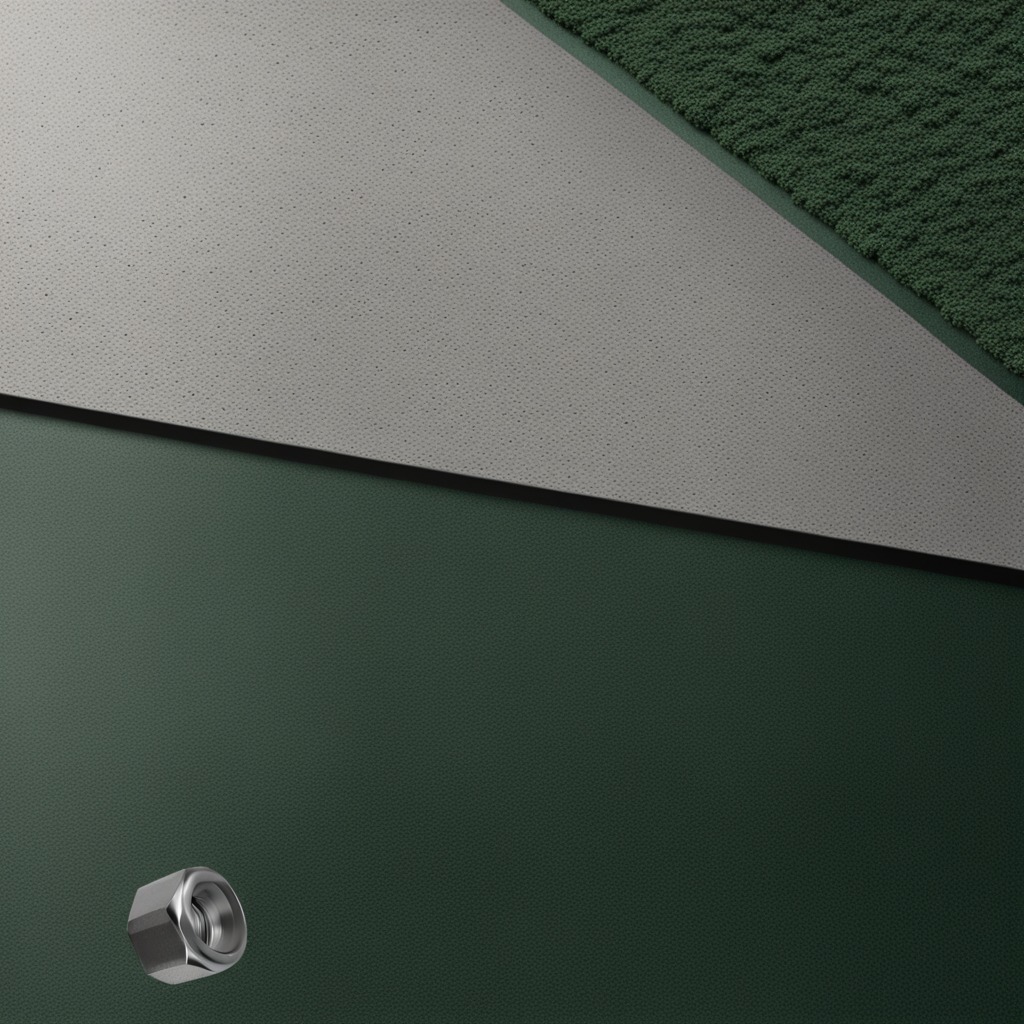
A metal nut is lying on the tabletop.